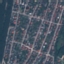
Land use / land cover class: Residential